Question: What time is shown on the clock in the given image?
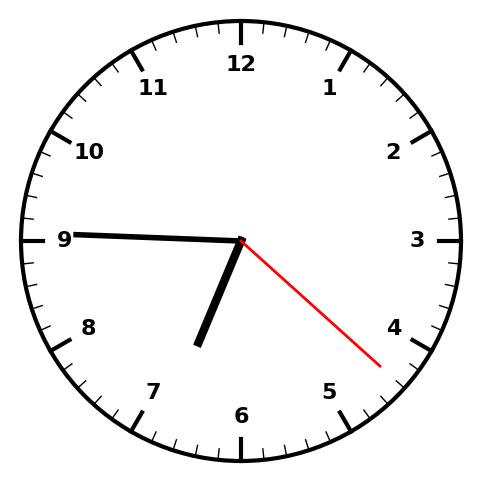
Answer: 06:45:22